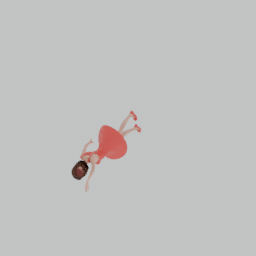
Label: people